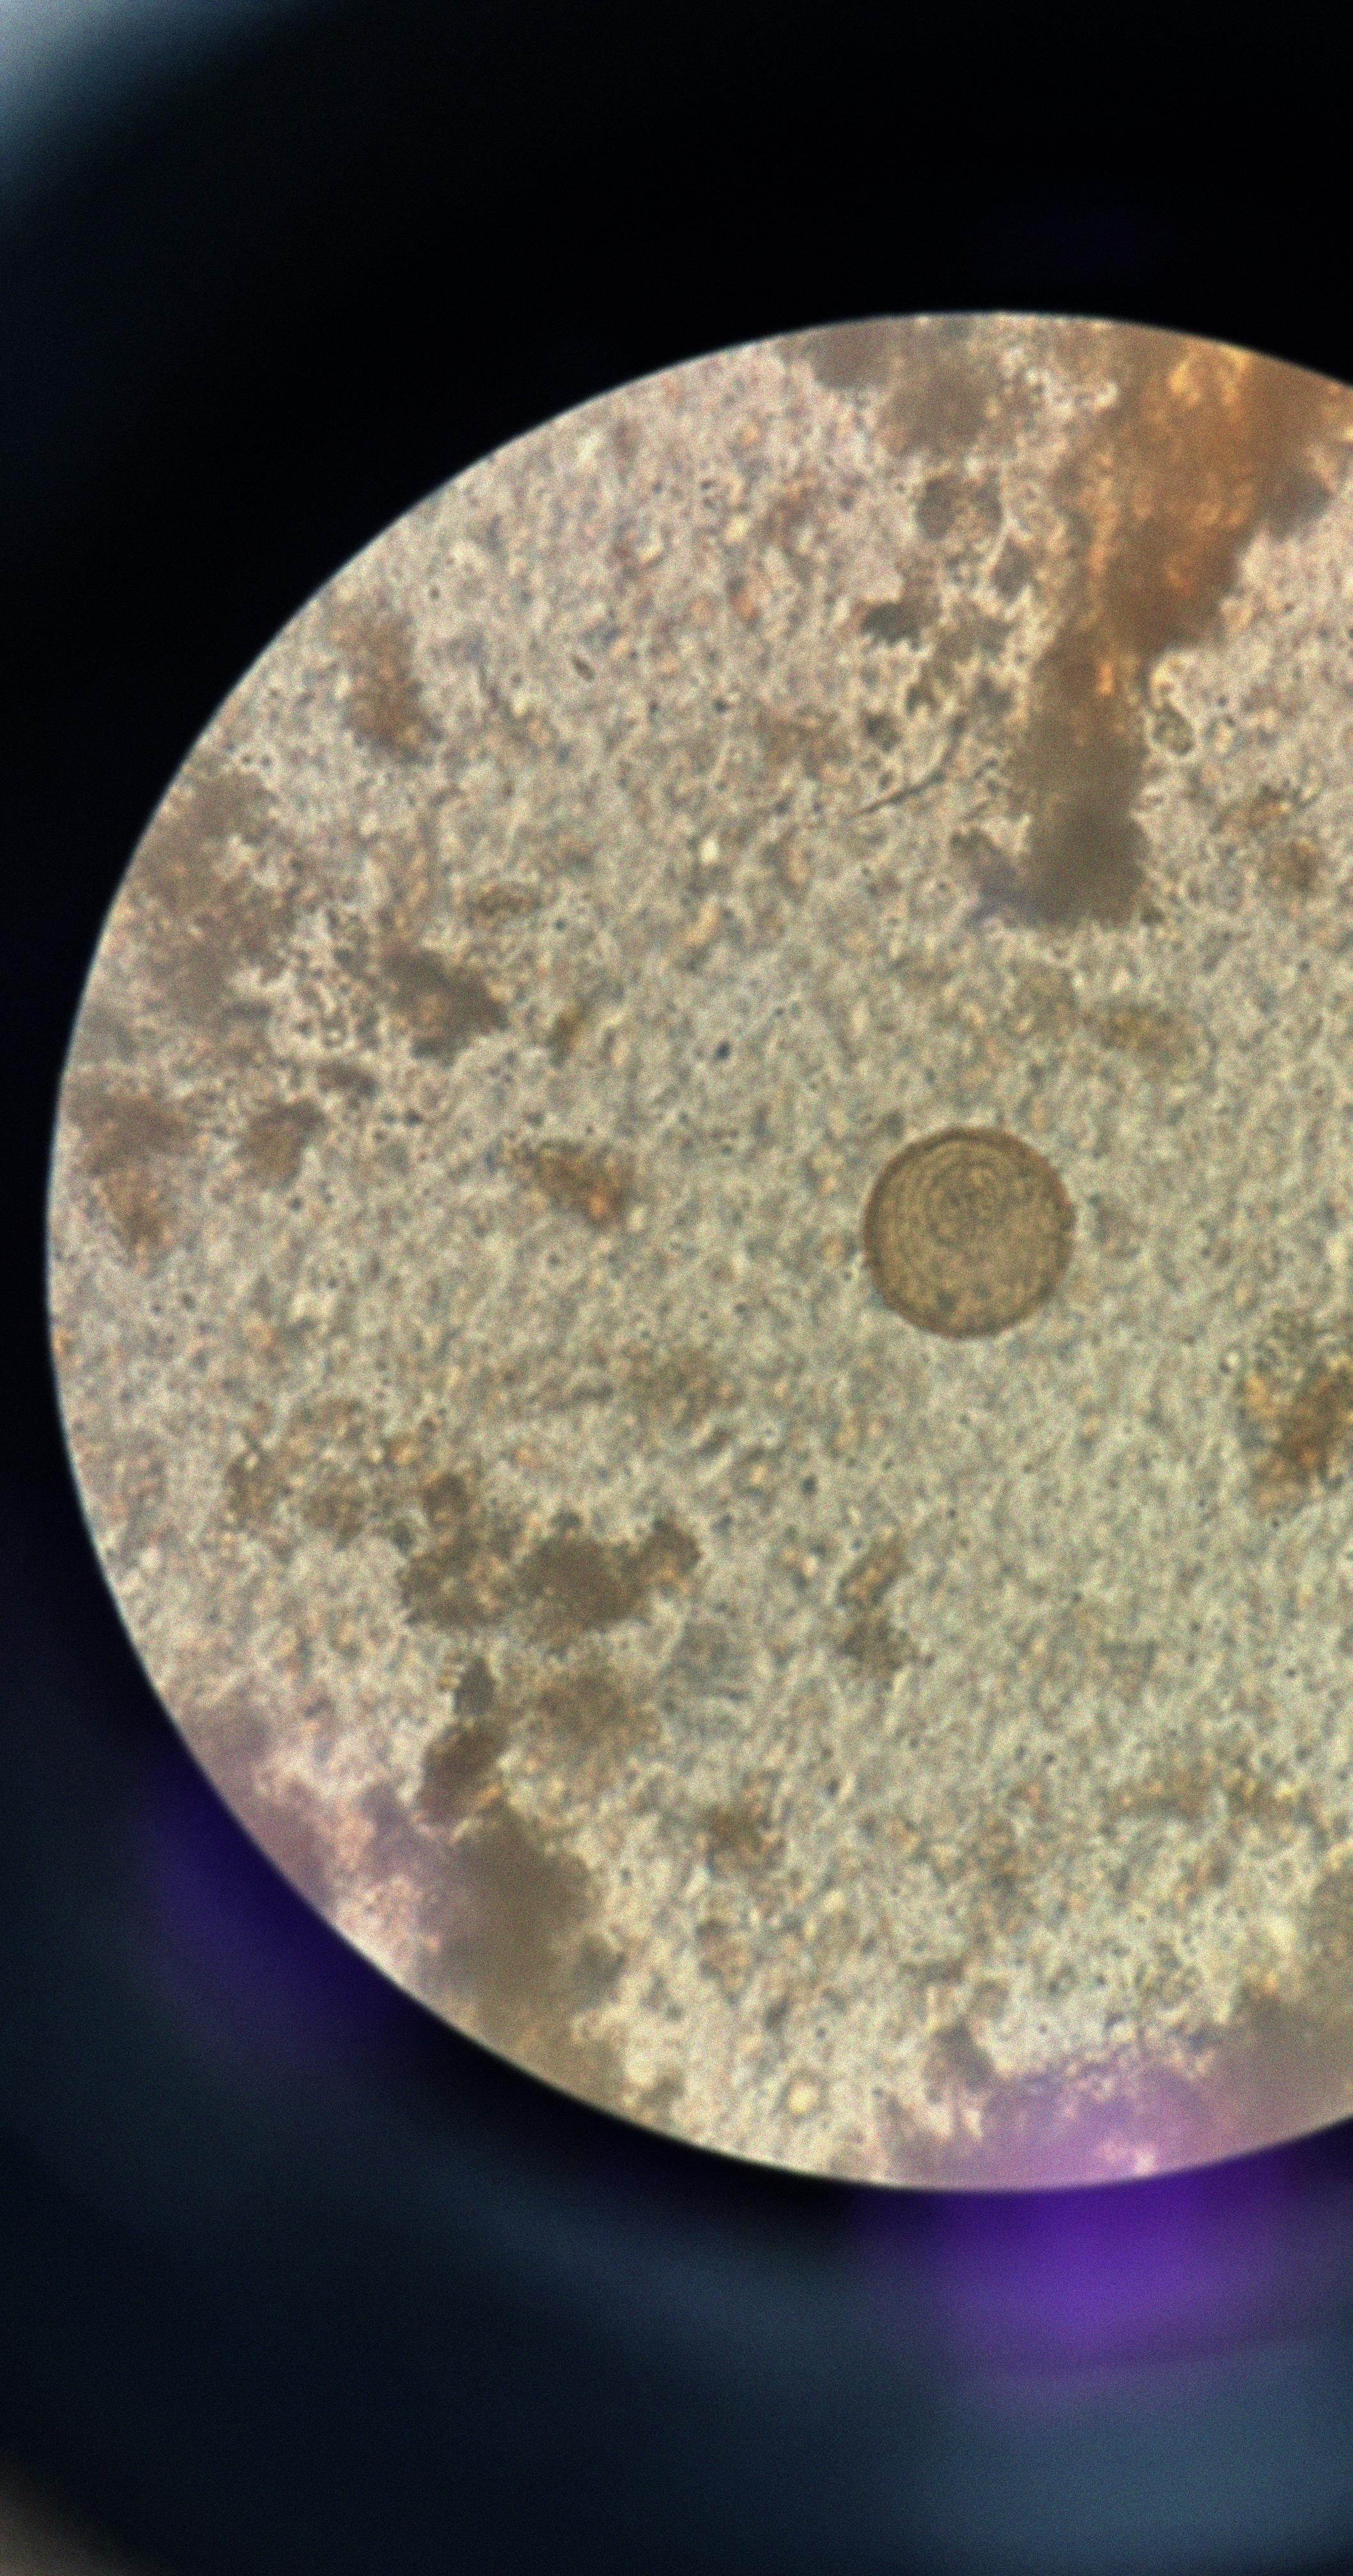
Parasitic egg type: Hymenolepis diminuta